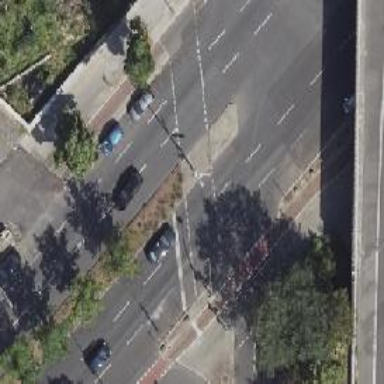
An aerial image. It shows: Crossing with traffic signals.